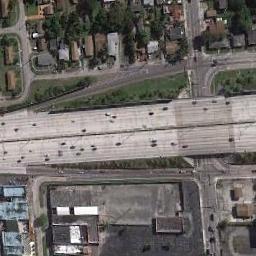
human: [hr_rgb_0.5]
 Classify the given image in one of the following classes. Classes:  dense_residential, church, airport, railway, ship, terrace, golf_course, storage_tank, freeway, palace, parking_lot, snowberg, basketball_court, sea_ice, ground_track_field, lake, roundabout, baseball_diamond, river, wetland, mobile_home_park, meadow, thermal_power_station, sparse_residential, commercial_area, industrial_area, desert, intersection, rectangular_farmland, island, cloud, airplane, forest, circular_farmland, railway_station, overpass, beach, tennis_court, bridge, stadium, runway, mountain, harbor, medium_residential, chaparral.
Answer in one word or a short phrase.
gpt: overpass